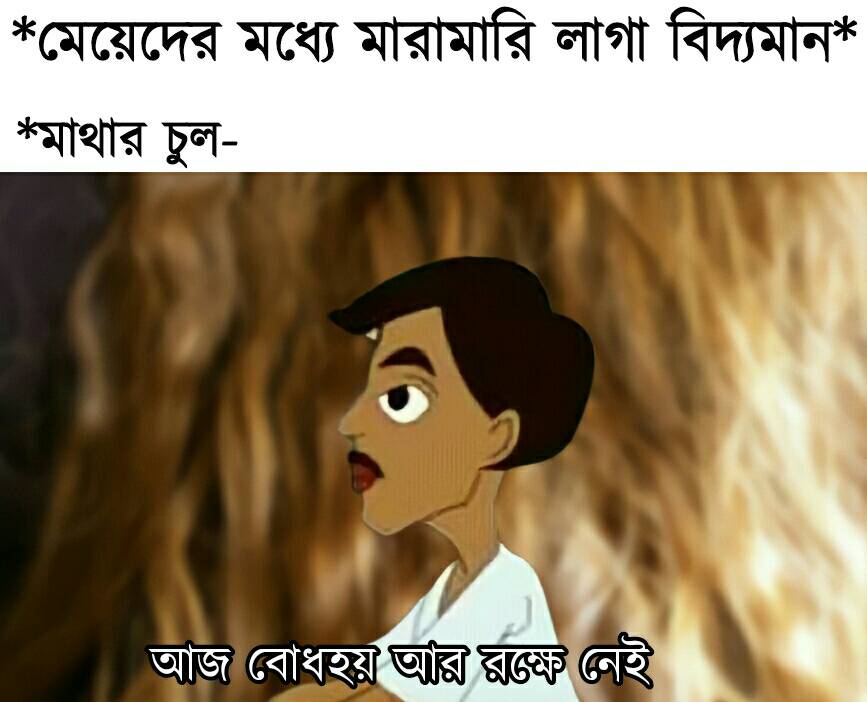
Text: *মেয়েদের মধ্যে মারামারি লাগা বিদ্যমান* *মাথার চুল- আজ বোধহয় আর রক্ষে নেই
Label: Non Hate